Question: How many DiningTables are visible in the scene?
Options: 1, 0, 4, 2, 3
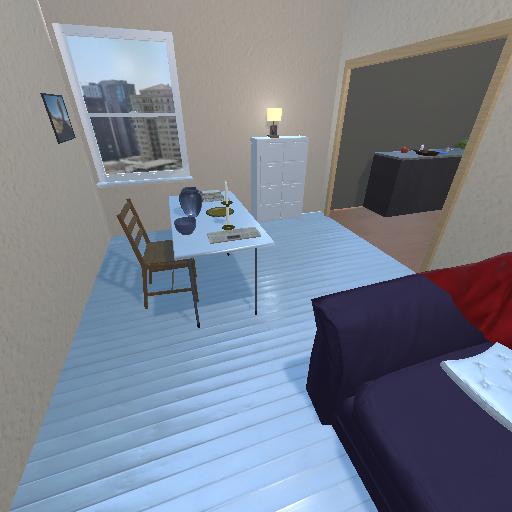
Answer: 1